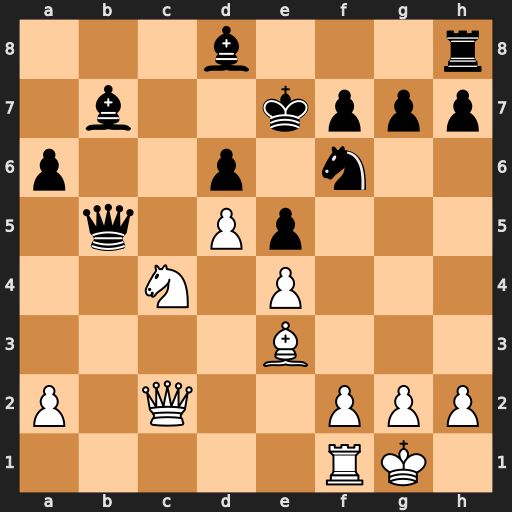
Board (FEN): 3b3r/1b2kppp/p2p1n2/1q1Pp3/2N1P3/4B3/P1Q2PPP/5RK1
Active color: w
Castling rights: -
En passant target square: -
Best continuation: Rb1 Qd7 Nxd6